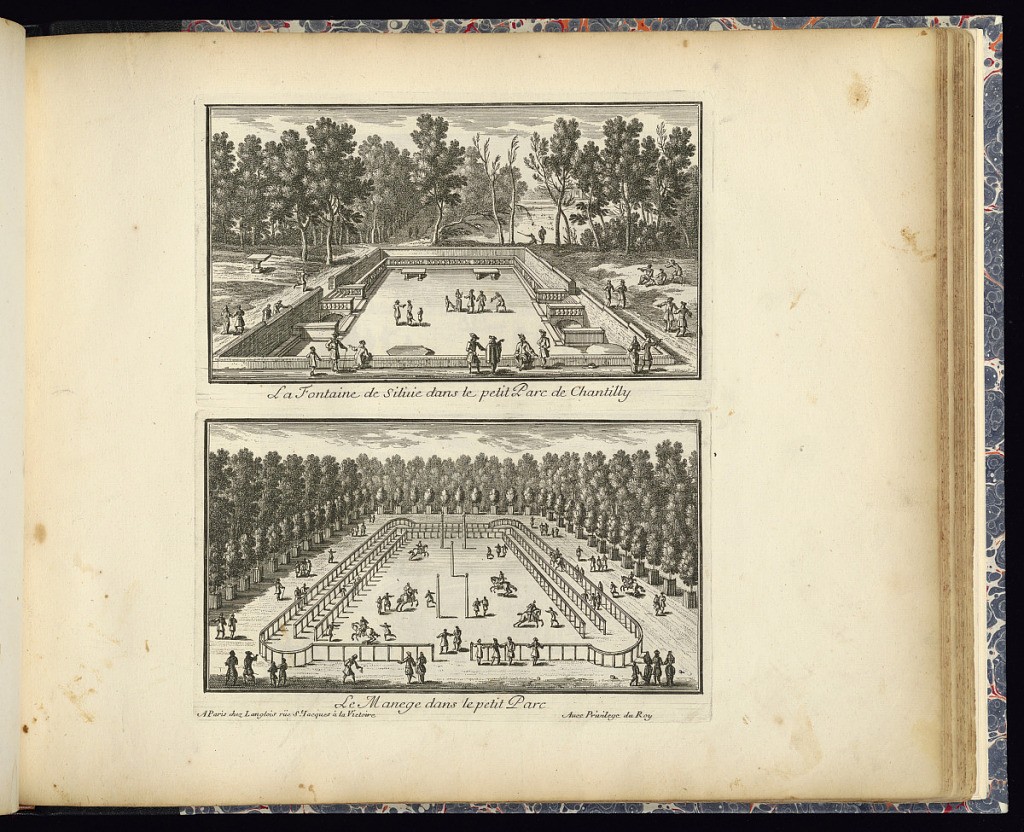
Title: La Fontaine de Silvie dans le petit Parc de Chantilly (Upper Plate)
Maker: Adam Perelle, French, 1638 – 1695
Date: late 17th century
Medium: Etching on laid paper
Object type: Print
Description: Two plates printed on a single sheet, one above the other, depicting the gardens at Chantilly. The upper plate illustrates a lowered basin with stairs and balustrades, with figures and trees in the background. The lower plate illustrates a rectangular horse carousel with trees framing and figures and horseman throughout. The plates are titled.